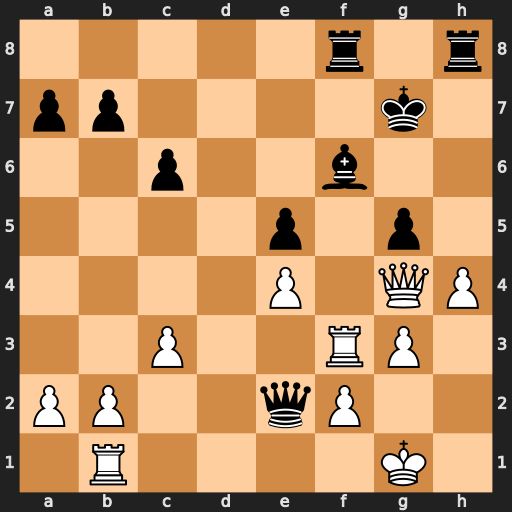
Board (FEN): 5r1r/pp4k1/2p2b2/4p1p1/4P1QP/2P2RP1/PP2qP2/1R4K1
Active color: w
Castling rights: -
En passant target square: -
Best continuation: hxg5 Be7 Rf7+ Rxf7 Qxe2